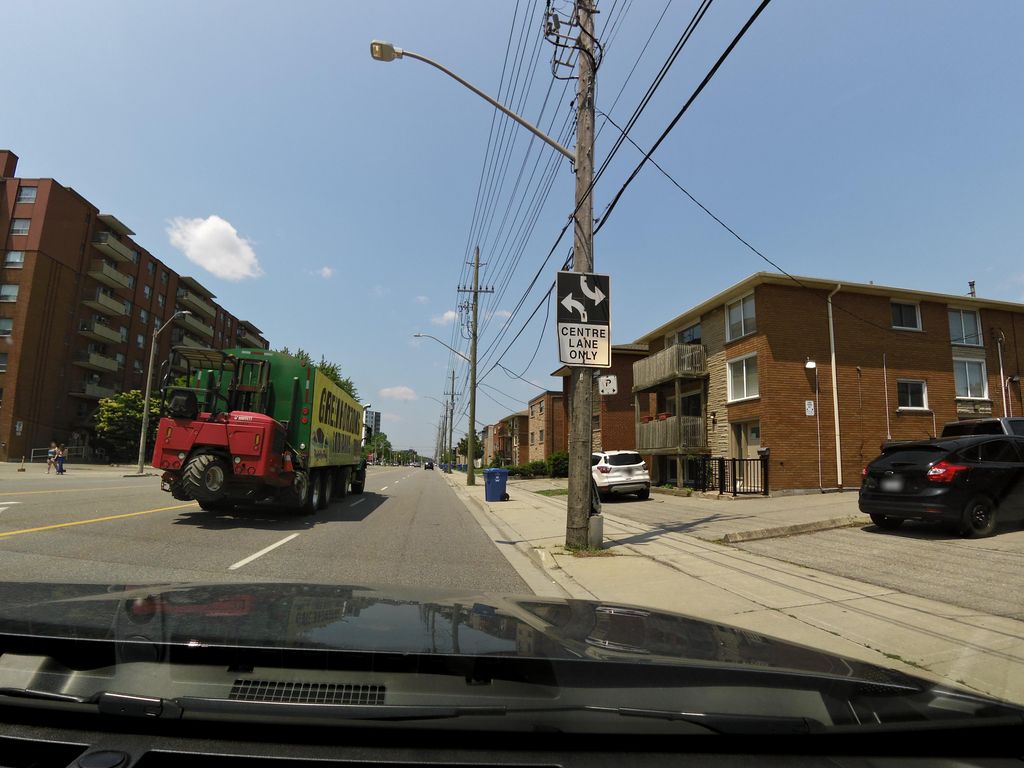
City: hamilton